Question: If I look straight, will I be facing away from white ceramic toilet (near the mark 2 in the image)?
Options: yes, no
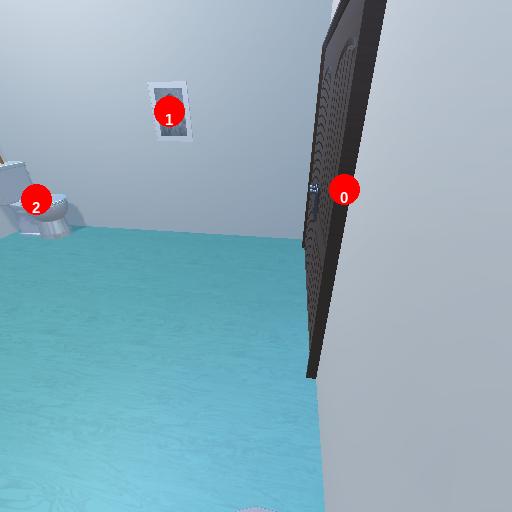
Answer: yes